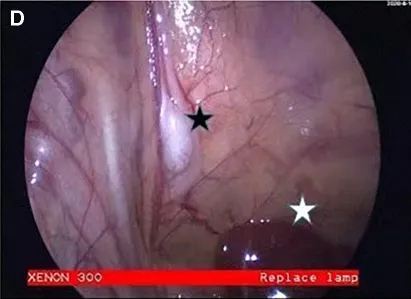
Appearance of case 1 and intraoperative findings. The right testis was located in a flat umbilical position at the lower edge of the liver. (Black triangle: left testis; black arrow: spleen; white arrow: left testis; black star: right testis; white star: liver.
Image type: medical_photograph (other_medical_photograph)